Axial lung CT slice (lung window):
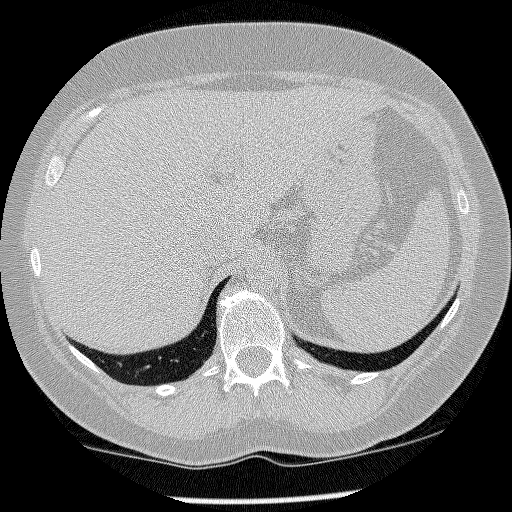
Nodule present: no